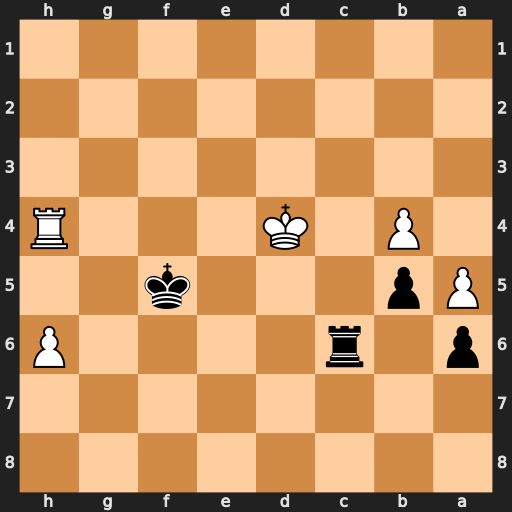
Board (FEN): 8/8/p1r4P/Pp3k2/1P1K3R/8/8/8
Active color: b
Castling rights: -
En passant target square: -
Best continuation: Rc4+ Kd5 Rxh4